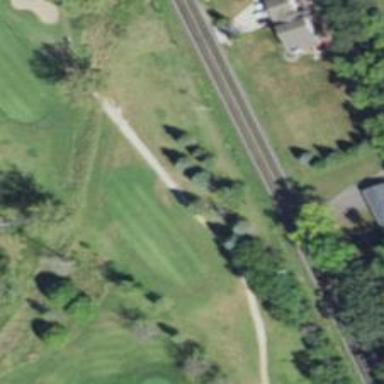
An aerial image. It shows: Path for both roads and golfers.